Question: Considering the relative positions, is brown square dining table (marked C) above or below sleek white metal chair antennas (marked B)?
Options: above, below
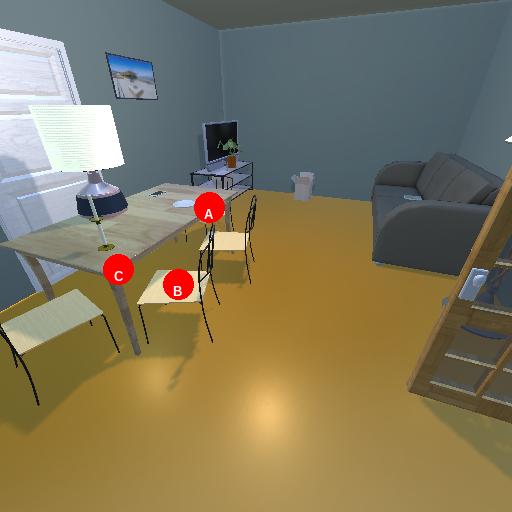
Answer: above